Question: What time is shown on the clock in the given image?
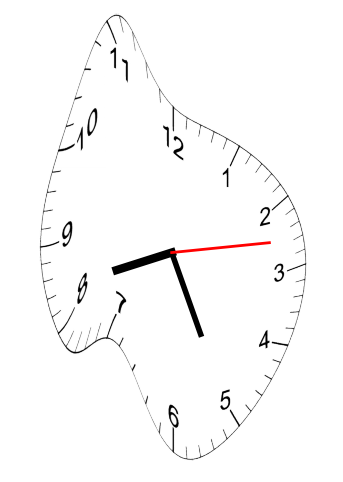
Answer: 08:25:13